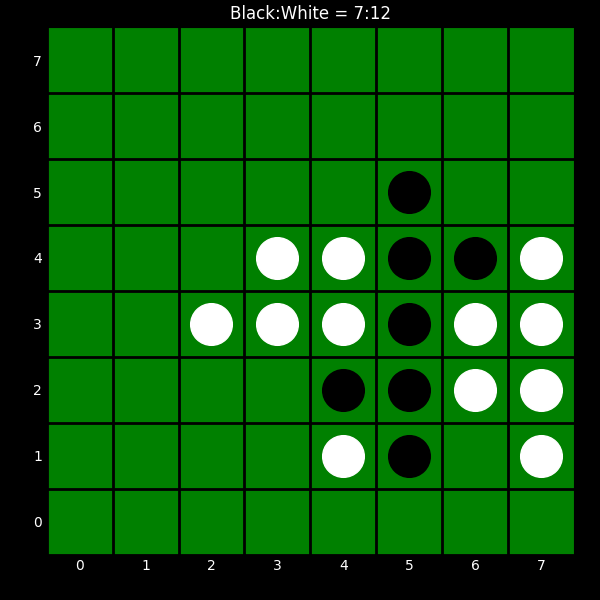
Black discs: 7
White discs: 12